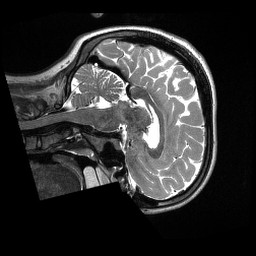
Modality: T2w
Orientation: sagittal
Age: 21
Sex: female